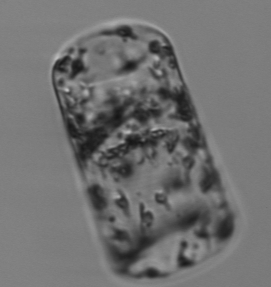
Label: Guinardia_flaccida